Field crop: maize
Growth stage: 2
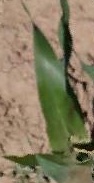
Species: maize